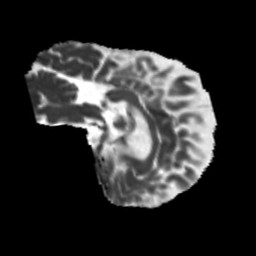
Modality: MD
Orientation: sagittal
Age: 46
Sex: female
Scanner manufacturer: siemens
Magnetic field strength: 3 T
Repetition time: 5.25 s
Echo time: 0.08 s